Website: apple
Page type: cart
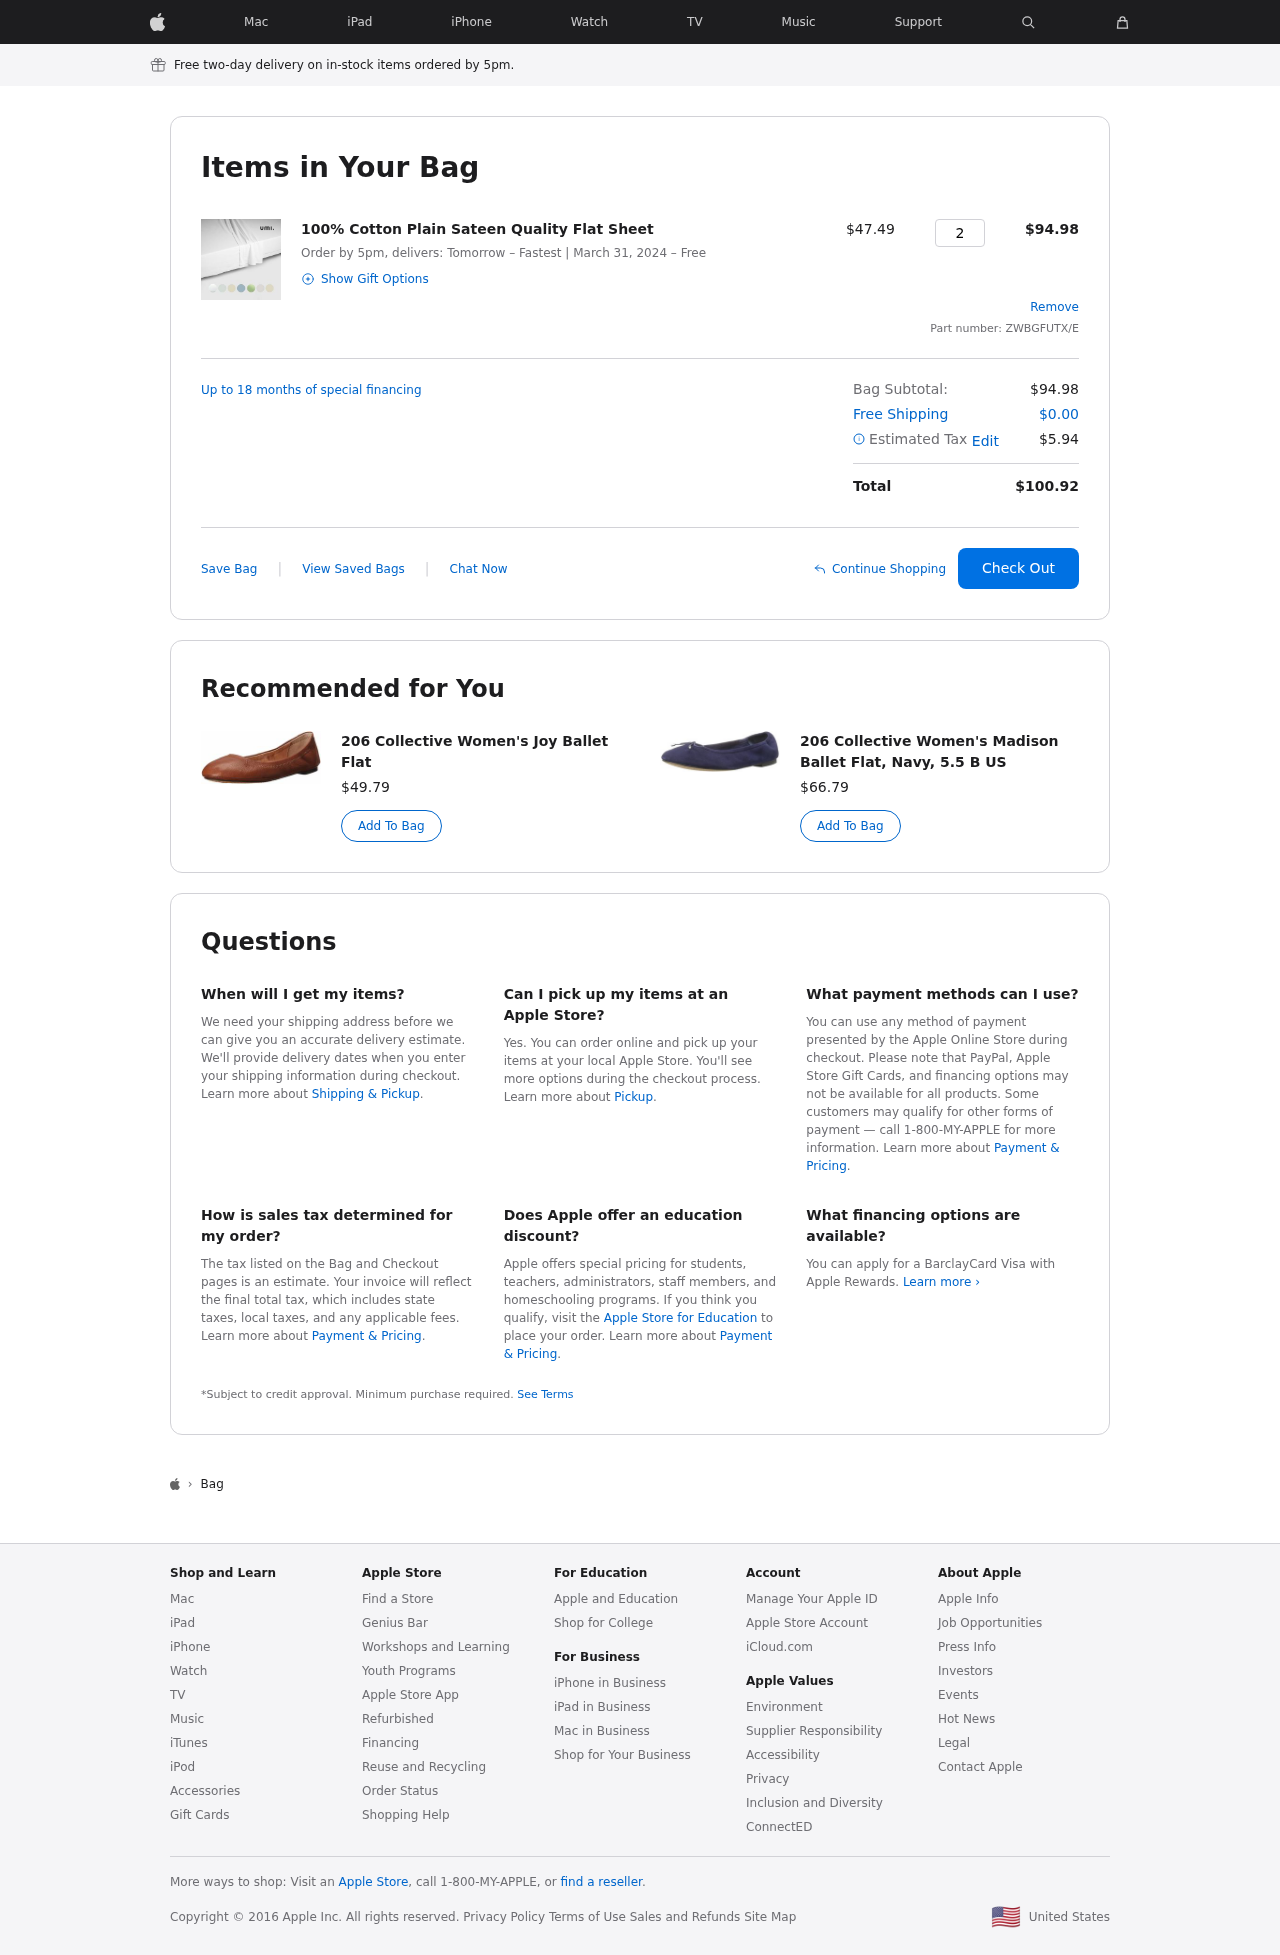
Product elements: key: PRODUCT1_NAME
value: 100% Cotton Plain Sateen Quality Flat Sheet
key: PRODUCT1_PRICE
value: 47.49
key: PRODUCT1_QUANTITY
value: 2
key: PRODUCT2_NAME
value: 206 Collective Women's Joy Ballet Flat
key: PRODUCT2_PRICE
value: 49.79
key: PRODUCT3_NAME
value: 206 Collective Women's Madison Ballet Flat, Navy, 5.5 B US
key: PRODUCT3_PRICE
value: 66.79
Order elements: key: ORDER_DELIVERY_DATE
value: March 31, 2024
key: ORDER_SUBTOTAL
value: $94.98
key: ORDER_ID
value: ZWBGFUTX/E
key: ORDER_SHIPPING_COST
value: $0.00
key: ORDER_TAX
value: $5.94
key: ORDER_TOTAL
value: $100.92